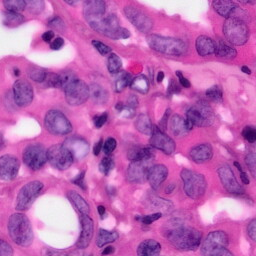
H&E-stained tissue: Pancreatic